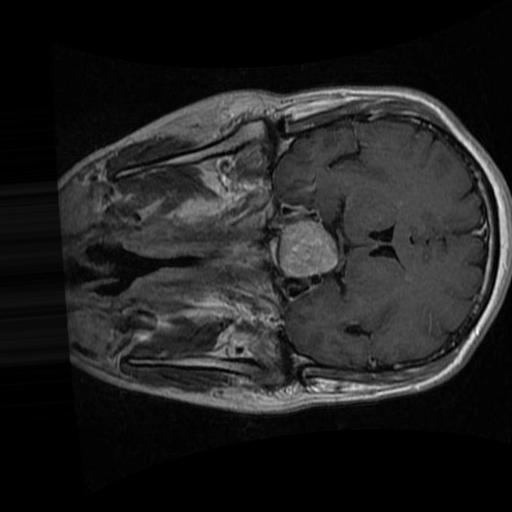
Label: brain_tumor